Interaction volume radius: 10 \u00c5
Interaction volume height: 15 \u00c5
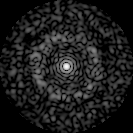
Disorder parameter: 0.8424